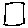
Label: square